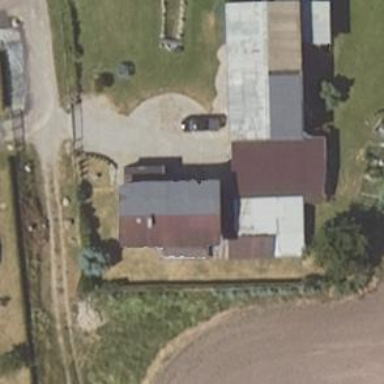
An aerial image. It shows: Driveway.